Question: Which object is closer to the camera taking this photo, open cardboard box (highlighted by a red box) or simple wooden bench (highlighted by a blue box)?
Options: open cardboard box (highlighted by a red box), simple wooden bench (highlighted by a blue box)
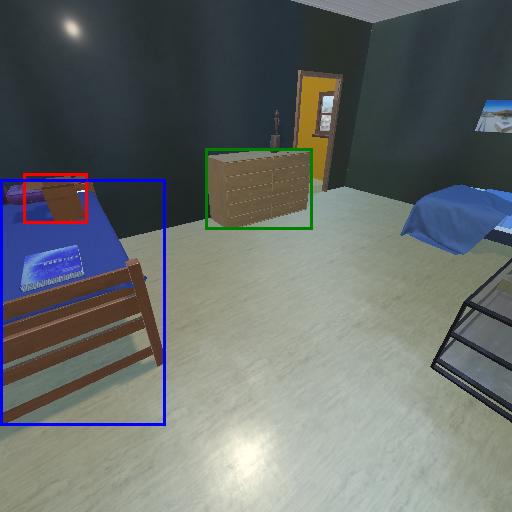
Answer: open cardboard box (highlighted by a red box)